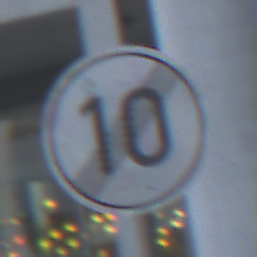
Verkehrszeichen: EndeGeschwindigkeit10
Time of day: SunriseSunset
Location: Outdoor (Urban)
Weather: PartlyCloudy
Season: NotSpecified
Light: Natural